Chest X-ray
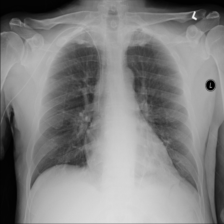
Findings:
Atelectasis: negative
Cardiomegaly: negative
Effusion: negative
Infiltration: negative
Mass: negative
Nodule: negative
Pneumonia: negative
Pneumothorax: negative
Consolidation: negative
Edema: negative
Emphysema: negative
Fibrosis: negative
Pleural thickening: negative
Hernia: negative